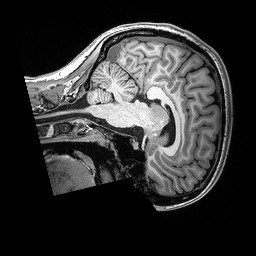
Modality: T1w
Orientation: sagittal
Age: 24
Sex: female